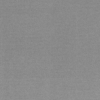
Label: dusty